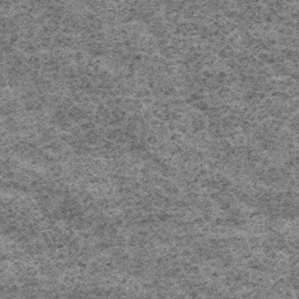
Label: frost